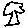
Label: tree